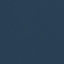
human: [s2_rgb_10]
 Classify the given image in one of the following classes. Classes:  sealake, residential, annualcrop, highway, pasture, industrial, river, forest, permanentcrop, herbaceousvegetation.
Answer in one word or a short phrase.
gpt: SeaLake